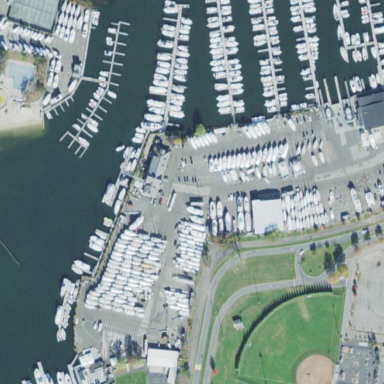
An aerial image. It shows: Toilets located at marina.